Aerial crown-view tile of a tropical tree (Barro Colorado Island, Panama), acquired 20240611:
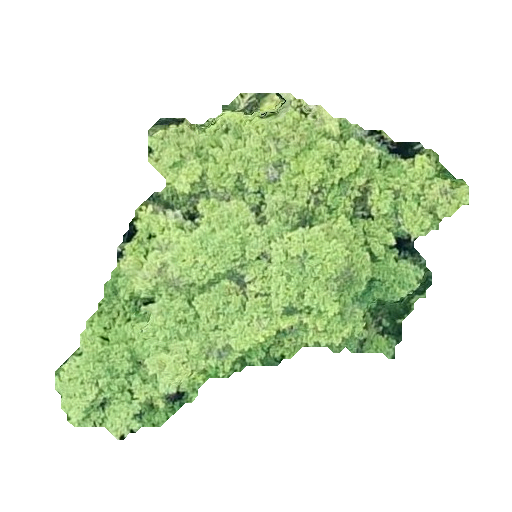
Species: Terminalia oblonga
GBIF accepted scientific name: Terminalia oblonga
Crown area: 129.057 m²